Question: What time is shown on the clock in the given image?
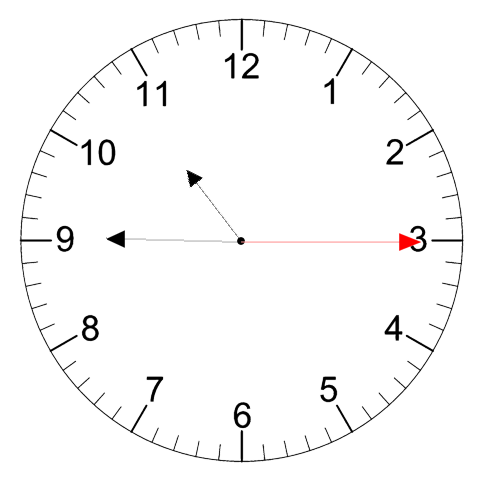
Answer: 10:45:15